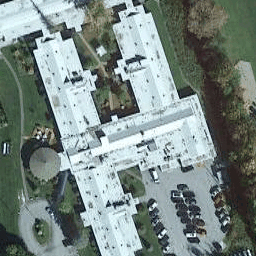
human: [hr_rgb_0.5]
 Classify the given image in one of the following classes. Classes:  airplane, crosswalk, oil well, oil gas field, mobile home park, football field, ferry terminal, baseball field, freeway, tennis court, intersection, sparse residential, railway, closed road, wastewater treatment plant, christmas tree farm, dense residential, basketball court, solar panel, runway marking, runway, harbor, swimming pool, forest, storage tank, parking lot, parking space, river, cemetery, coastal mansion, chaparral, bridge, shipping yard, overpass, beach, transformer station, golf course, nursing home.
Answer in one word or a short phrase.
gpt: nursing home